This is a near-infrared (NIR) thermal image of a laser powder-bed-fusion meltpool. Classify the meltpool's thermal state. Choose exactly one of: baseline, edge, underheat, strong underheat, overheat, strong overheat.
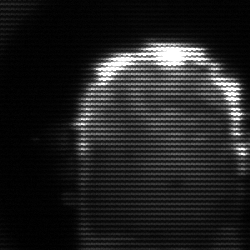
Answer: baseline